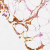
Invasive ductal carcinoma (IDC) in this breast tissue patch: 0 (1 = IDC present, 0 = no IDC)